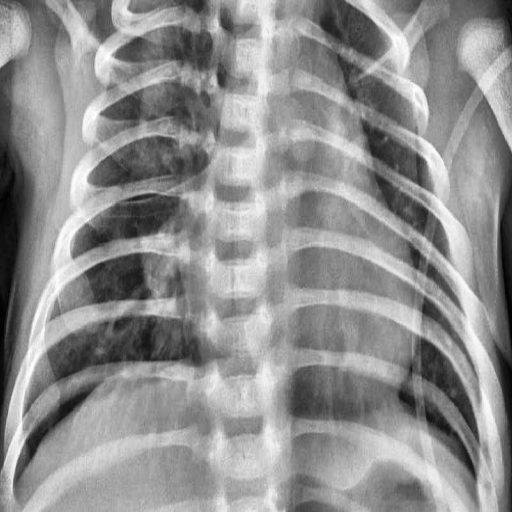
Finding: PNEUMONIA